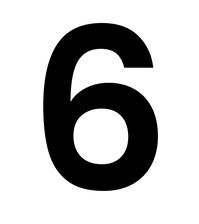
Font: Poppins-SemiBold